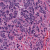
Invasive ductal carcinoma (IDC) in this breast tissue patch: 1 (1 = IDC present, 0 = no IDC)